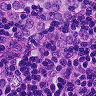
Metastatic tissue present: yes